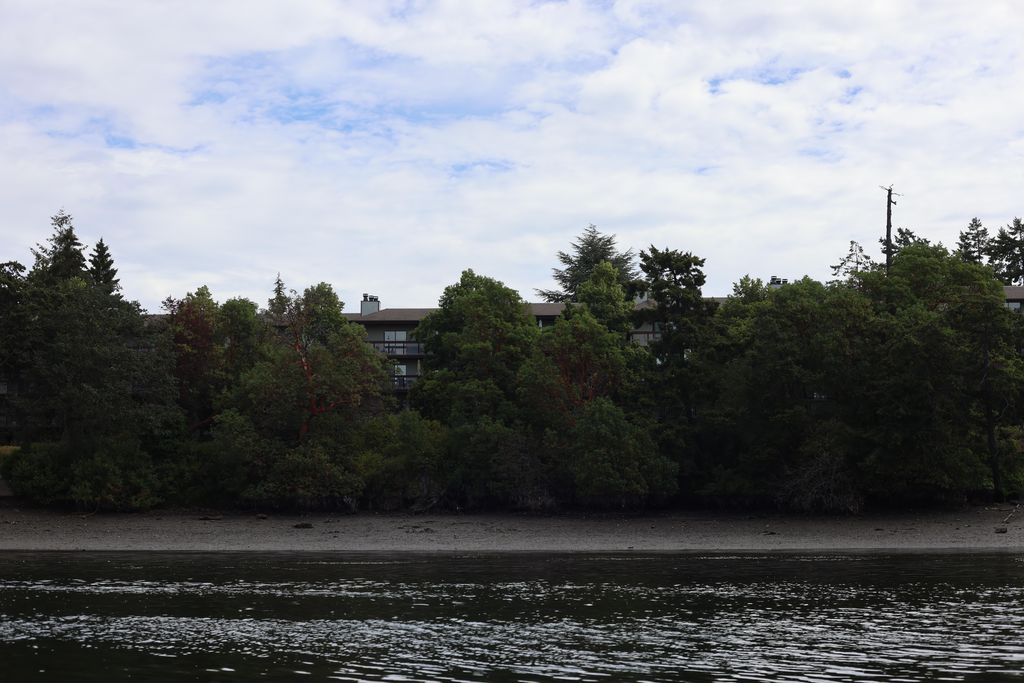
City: victoria